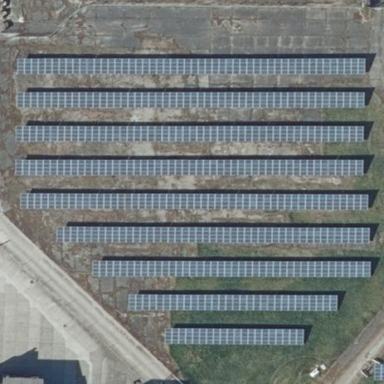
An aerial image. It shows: Solar photovoltaic panel generator.